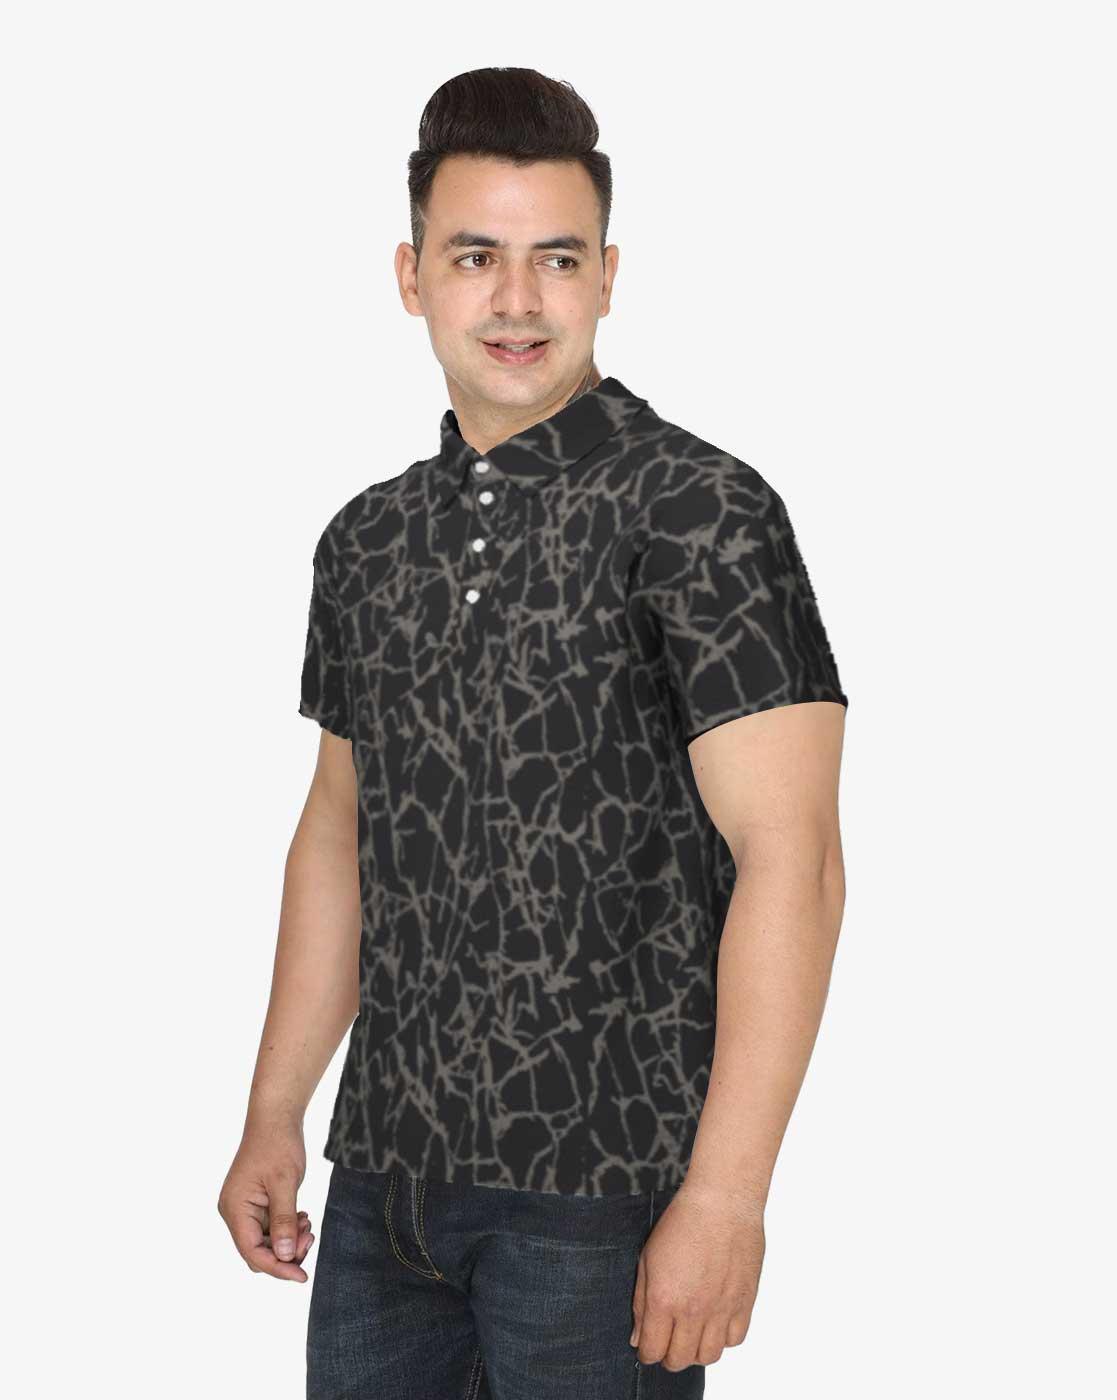
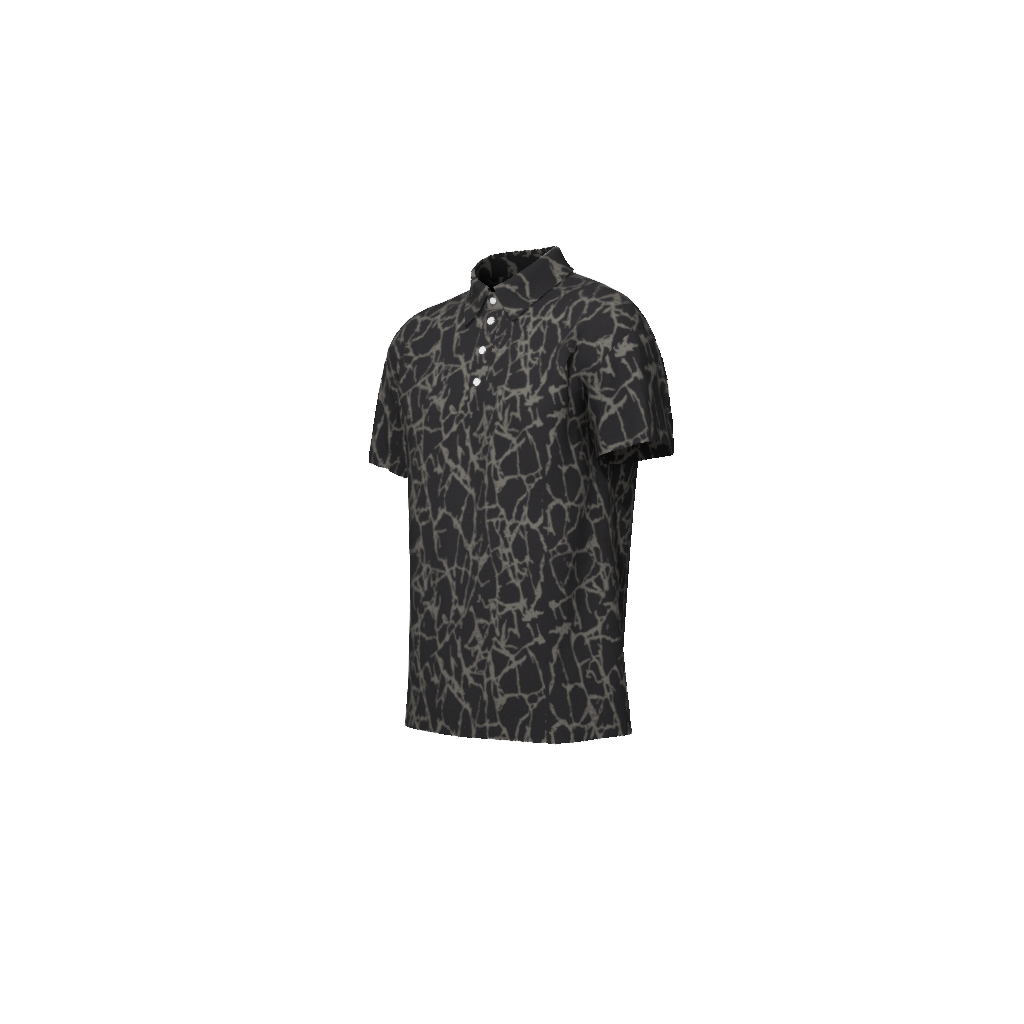
Clothing description: black multi print polo shirt